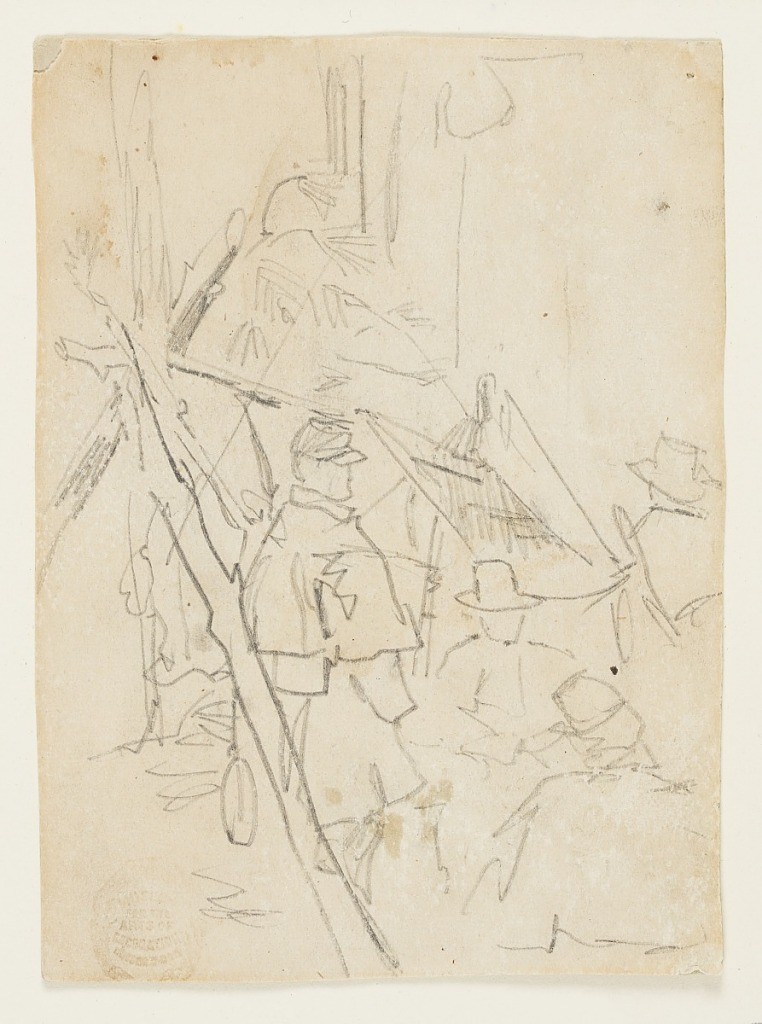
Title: Army Encampment
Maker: Winslow Homer, American, 1836–1910
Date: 1862
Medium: Graphite on pasteboard
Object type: Drawing
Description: Vertical view of soldiers grouped near a shelter made of pine branches.